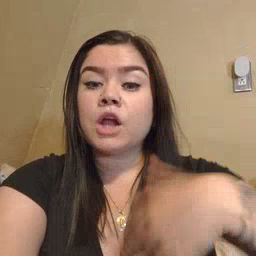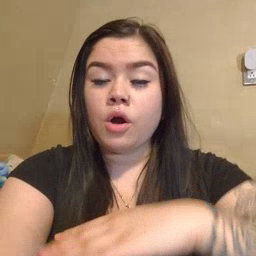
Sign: backyard